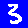
Digit: 3